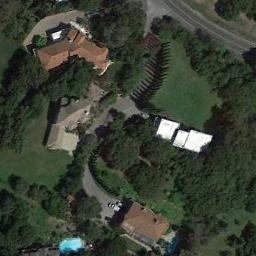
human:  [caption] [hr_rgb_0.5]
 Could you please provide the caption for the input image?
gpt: There are several houses of various sizes and many green trees in a sparse residential area .

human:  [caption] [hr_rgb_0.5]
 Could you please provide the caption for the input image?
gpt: There are several houses among the lush woods .

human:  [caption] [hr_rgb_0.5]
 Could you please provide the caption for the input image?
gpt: There are many trees around the sparse residential .

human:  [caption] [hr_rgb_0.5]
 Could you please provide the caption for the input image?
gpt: The sparse residential is on the grass next to some trees and a road .

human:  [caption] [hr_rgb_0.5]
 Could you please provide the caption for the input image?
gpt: A sparse residential area with some green trees and several buildings .